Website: apple-inc
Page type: account-selection
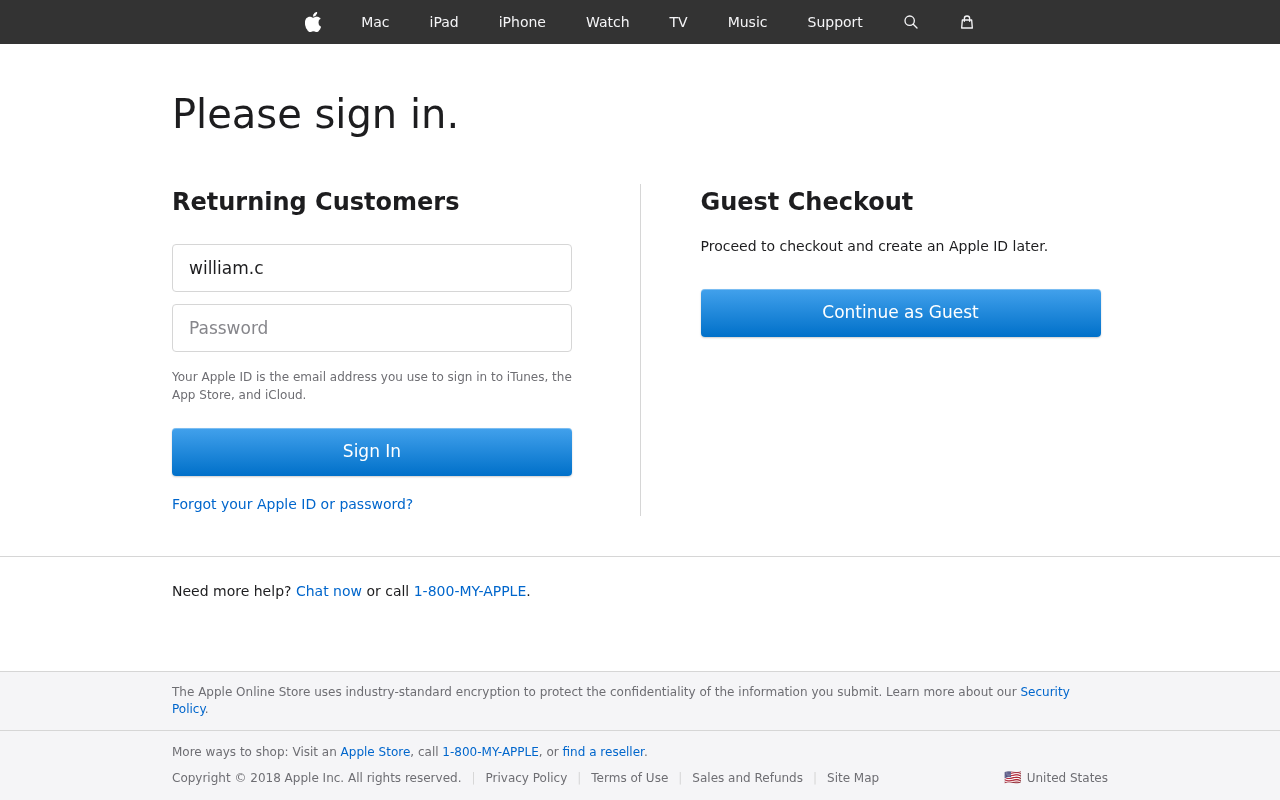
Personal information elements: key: PII_LOGIN_USERNAME
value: william.collins